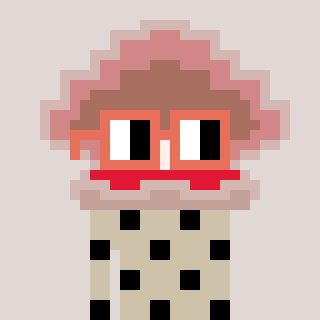
a pixel art character with square orange glasses, a oyster-shaped head and a bege-colored body on a warm background